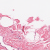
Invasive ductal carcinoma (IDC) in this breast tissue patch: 0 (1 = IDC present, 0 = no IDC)